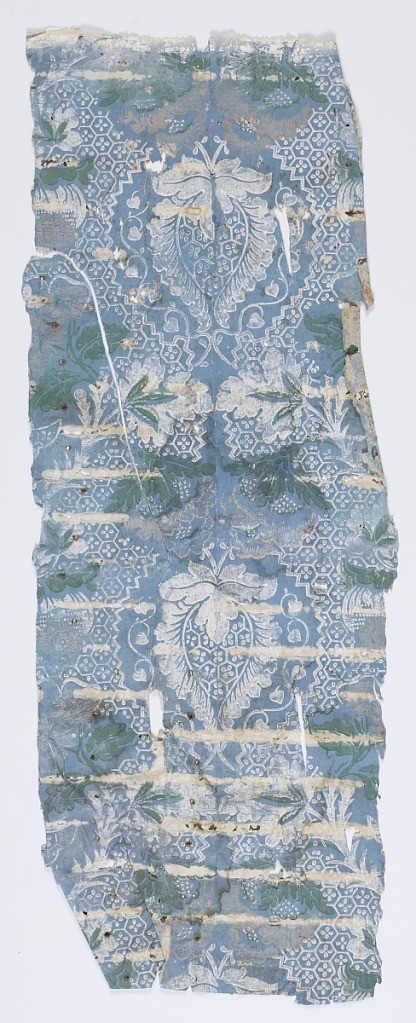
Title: Sidewall
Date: ca. 1845
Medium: Machine-printed paper
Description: Vining floral pattern with orange flowers and green leaves, against a background pattern of honeycomb with stylized floral insert. Printed in white on medium blue ground. Both pieces are very irregularly shaped. Machine-made paper.